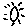
Label: sun